Question: I've installed Java 8 and Spring STS on Mac. Running jjs from the command line works. However, when trying to create a new class in a Maven project in STS, the editor doesn't recognise the javafx.* package automatically.
Attached you'll find an example of an image showing that the only Label object suggested is the java.awt one.
Any idea on how I could solve this?
Regards,
M.

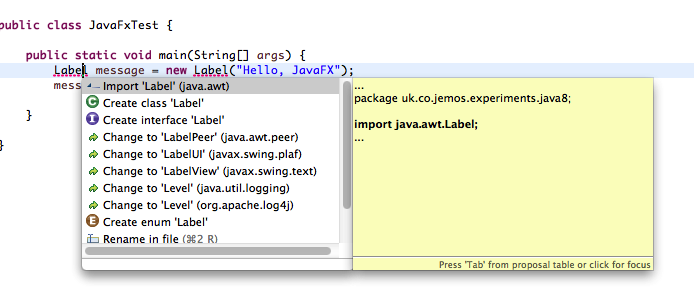
Answer: I think this is related to the settings of your project. If your project is created with an execution environment JavaSE-1.8, this execution environment doesn't have the javafx API defined as accessible and you would need to manually allow that. If you choose the 1.8 JRE (as a JRE, not an execution environment) in your project settings, the JavaFX API is accessible and works nicely in content-assist, quick fix, etc. This is at least the case if you create a standard Java project.